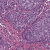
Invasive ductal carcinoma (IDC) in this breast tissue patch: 1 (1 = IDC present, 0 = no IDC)